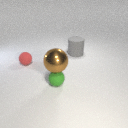
large brown metal sphere above small green rubber sphere